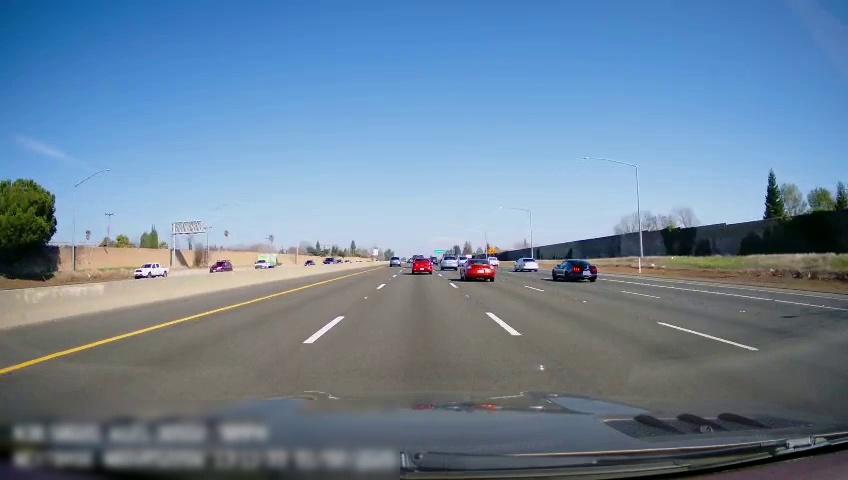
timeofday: Day
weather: Sunny
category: Drivable Space
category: Vehicles | Truck
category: Vehicles | Truck
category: Vehicles | Car
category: Vehicles | Car
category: Vehicles | Car
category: Vehicles | Car
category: Vehicles | Car
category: Vehicles | Car
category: Vehicles | SUV
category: Vehicles | SUV
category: Vehicles | Van
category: Vehicles | Car
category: Vehicles | Car
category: Vehicles | Truck
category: Vehicles | Car
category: Lanes | Alternate Lane
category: Lanes | Current Lane
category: Lanes | Current Lane
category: Lanes | Alternate Lane
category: Lanes | Alternate Lane
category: Lanes | Alternate Lane
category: Lanes | Alternate Lane
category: Traffic | Signs